Field crop: maize
Growth stage: 2
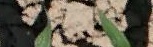
Species: maize